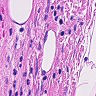
Metastatic tissue present: no